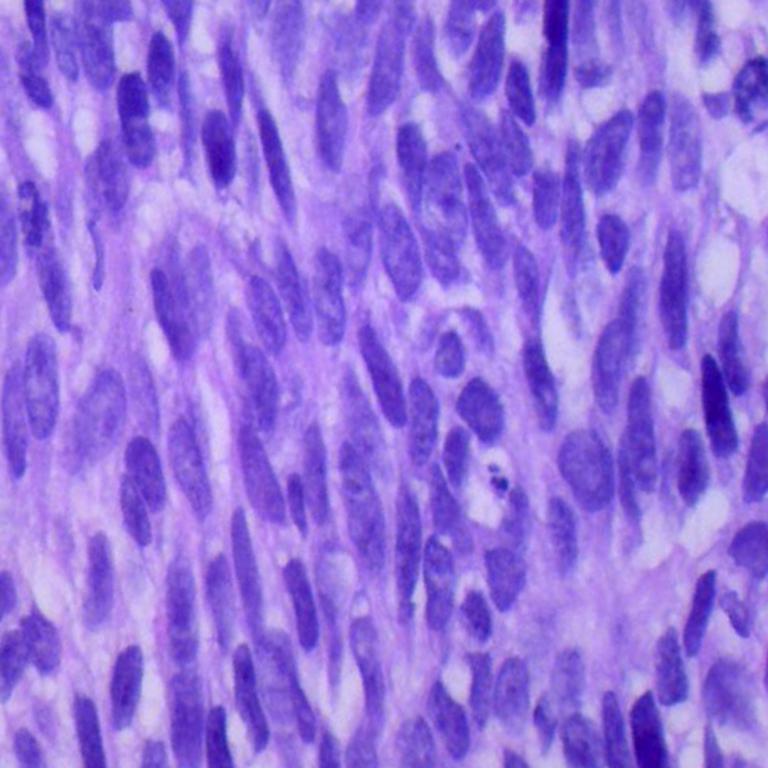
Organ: lung
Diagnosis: squamous carcinomas